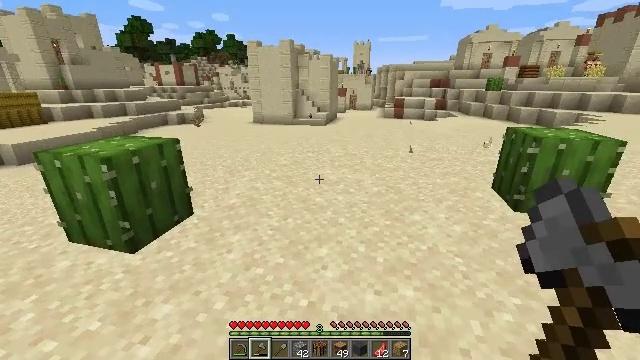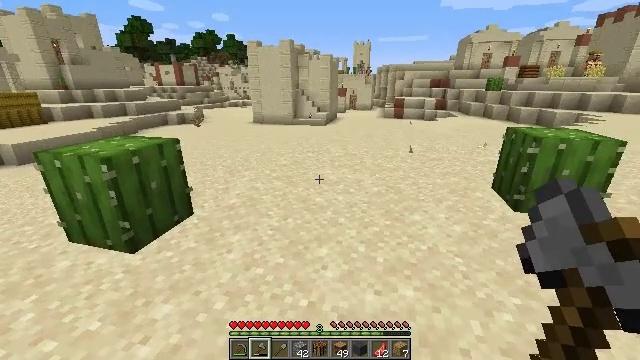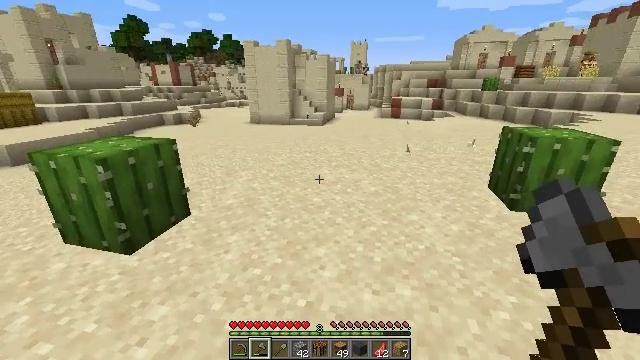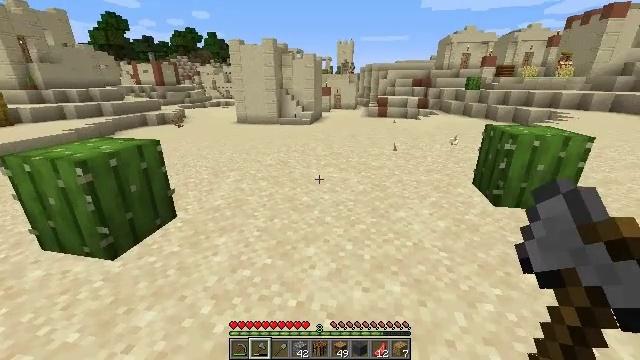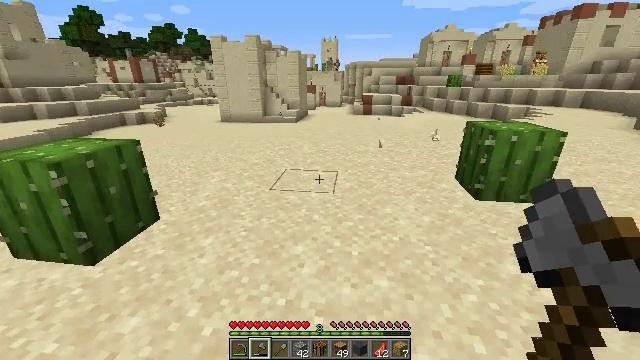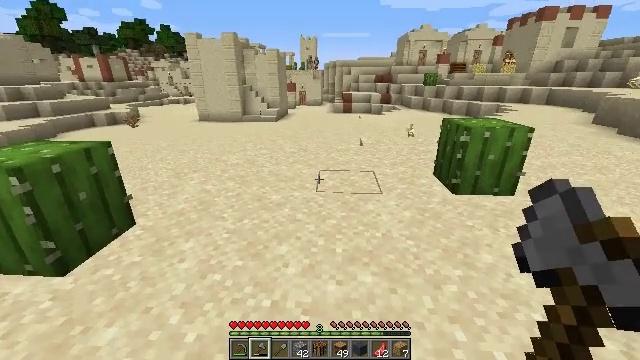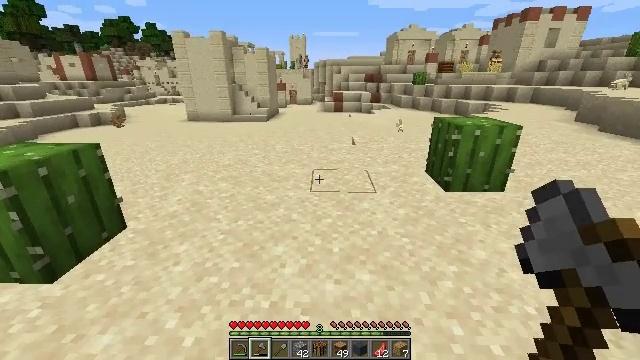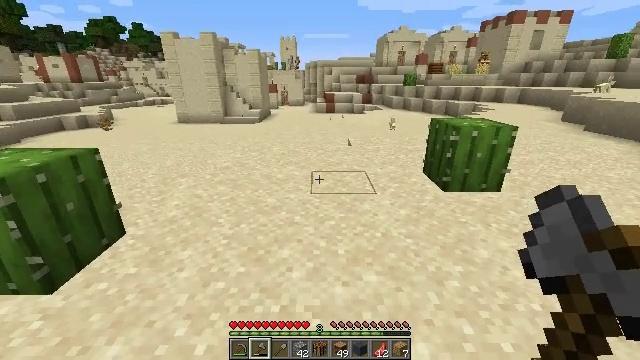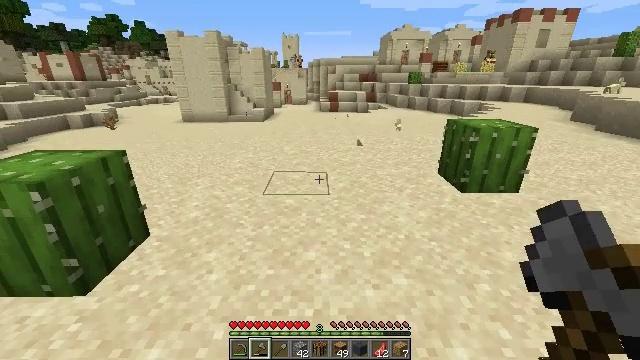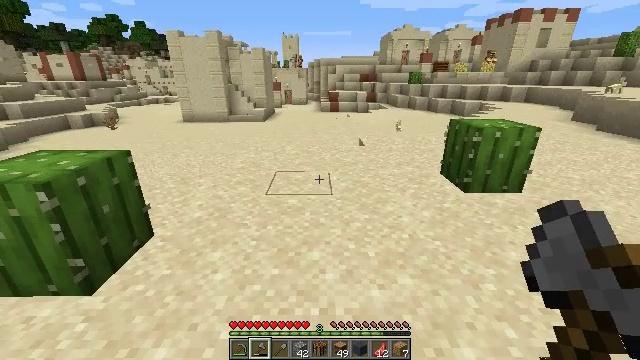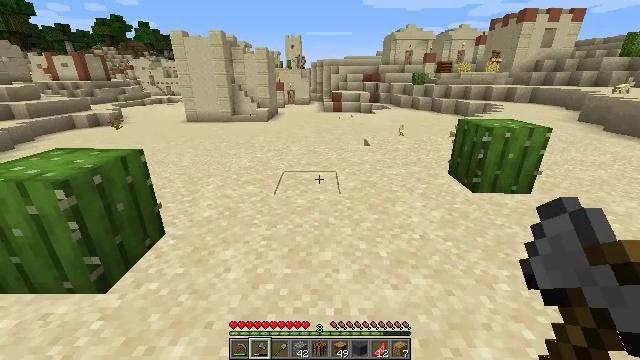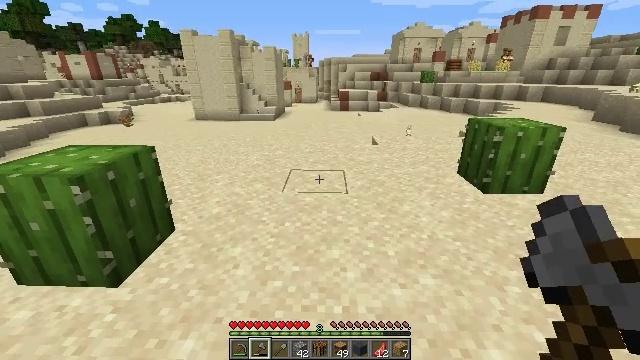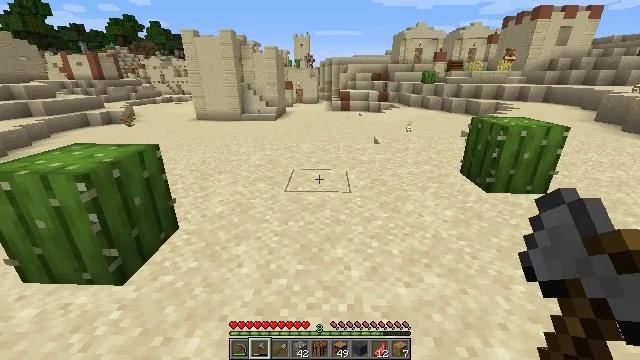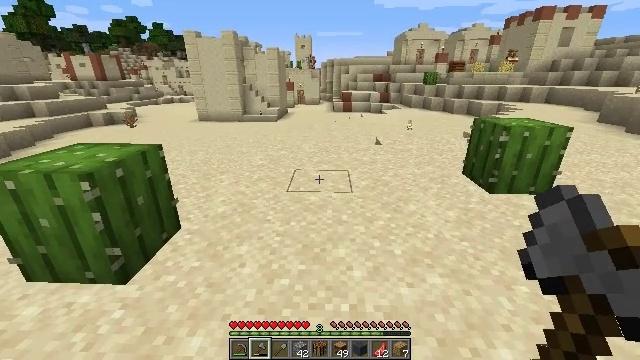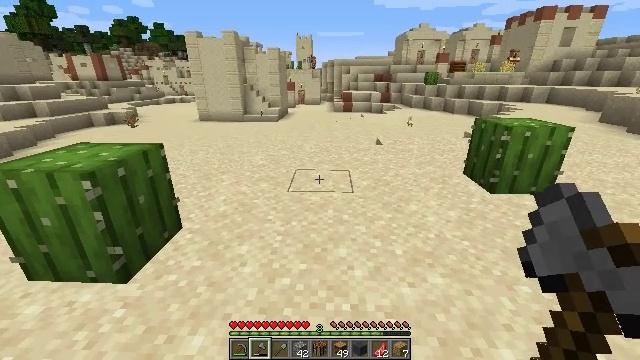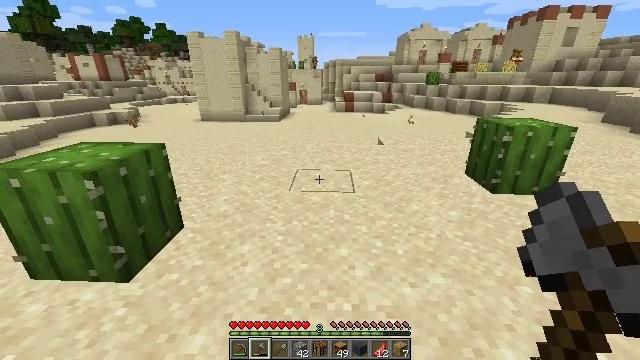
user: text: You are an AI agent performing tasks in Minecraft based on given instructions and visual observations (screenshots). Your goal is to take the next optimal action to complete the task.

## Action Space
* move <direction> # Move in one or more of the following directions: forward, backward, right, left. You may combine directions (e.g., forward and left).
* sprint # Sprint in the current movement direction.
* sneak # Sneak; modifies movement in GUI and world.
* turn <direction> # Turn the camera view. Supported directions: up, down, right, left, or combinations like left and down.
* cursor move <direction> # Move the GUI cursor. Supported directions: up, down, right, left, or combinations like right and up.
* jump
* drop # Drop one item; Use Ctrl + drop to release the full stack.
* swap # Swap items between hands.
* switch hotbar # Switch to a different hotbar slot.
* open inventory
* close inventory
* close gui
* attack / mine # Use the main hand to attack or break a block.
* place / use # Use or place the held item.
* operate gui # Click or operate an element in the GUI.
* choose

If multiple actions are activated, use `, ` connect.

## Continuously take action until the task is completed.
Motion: motion action
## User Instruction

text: Kill mobs.
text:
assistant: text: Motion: no_op
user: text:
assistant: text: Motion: no_op
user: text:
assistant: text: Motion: turn right
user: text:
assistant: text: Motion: turn right
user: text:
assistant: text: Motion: turn right
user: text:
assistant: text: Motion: move left, turn right
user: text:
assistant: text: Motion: move left, turn right
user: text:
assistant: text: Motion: move left
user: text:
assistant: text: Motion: no_op
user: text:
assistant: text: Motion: no_op
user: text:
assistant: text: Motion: turn left
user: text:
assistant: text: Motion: no_op
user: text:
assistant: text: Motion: no_op
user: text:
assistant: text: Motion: no_op
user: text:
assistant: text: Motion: no_op
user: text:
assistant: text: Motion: no_op
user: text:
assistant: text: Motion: no_op
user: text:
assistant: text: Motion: no_op
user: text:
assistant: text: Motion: no_op
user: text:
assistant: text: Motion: no_op
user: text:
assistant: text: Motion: no_op
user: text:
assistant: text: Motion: no_op
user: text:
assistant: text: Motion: no_op
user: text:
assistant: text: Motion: no_op
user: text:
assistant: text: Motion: no_op
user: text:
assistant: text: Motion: no_op
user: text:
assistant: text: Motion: no_op
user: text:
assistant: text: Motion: no_op
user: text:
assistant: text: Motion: no_op
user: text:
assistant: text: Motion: no_op